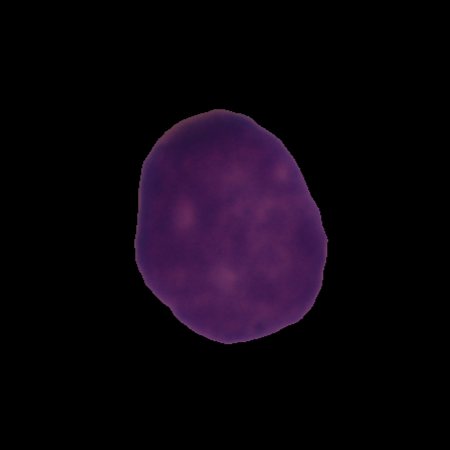
Label: healthy